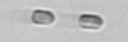
Label: Skeletonema